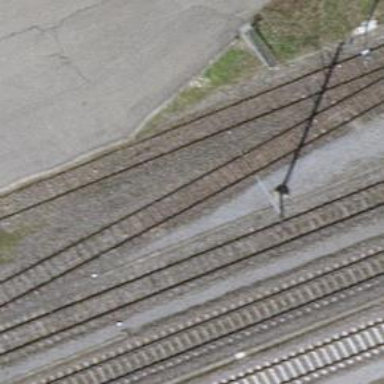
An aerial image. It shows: Railway siding with one electrified track and contact line.